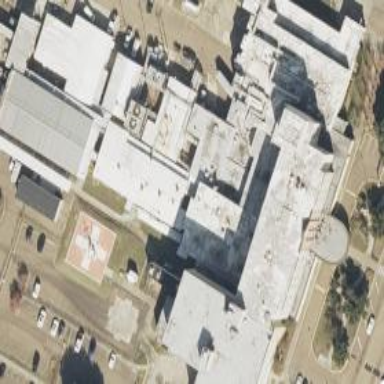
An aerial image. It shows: Hospital providing healthcare services.